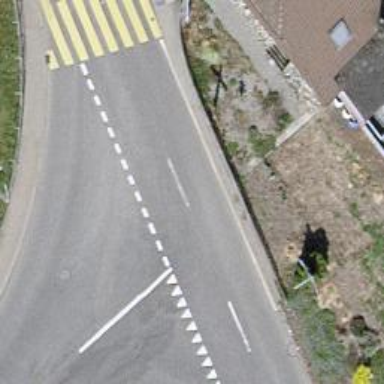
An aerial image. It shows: Sidewalk along the footway.